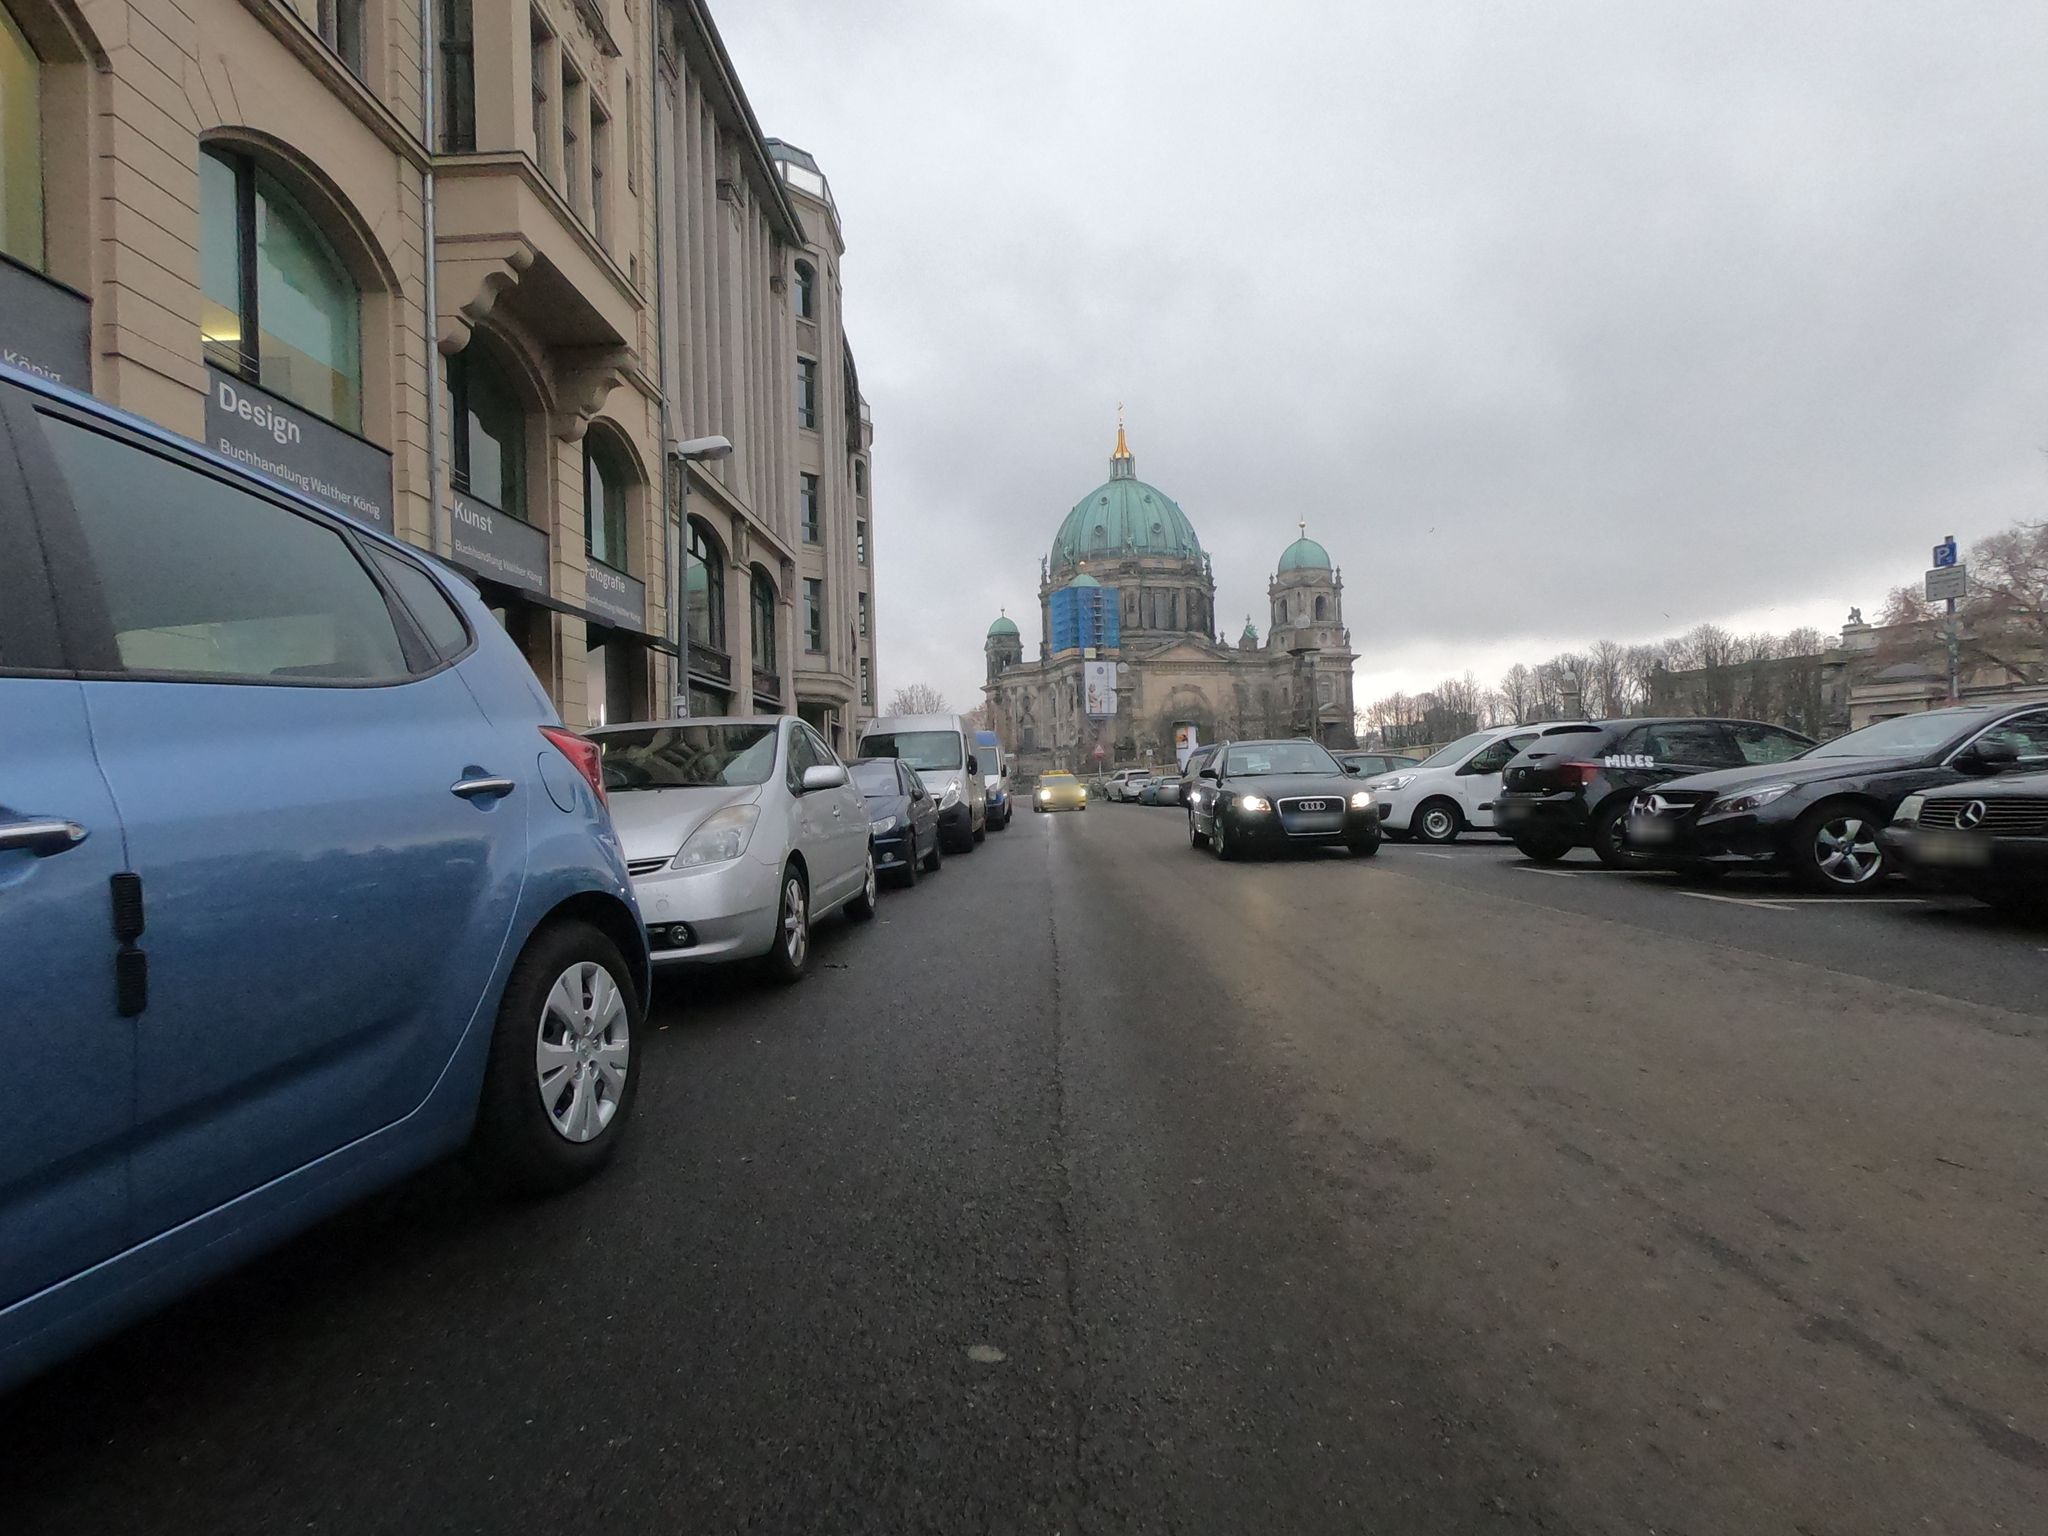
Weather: snowy
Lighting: day
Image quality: good
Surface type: driving surface
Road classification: footway
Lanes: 1
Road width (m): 12.2
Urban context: urban centre
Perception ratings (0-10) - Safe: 6.33, Lively: 6.28, Beautiful: 2.39, Boring: 2.01, Depressing: 1.57, Wealthy: 7.09